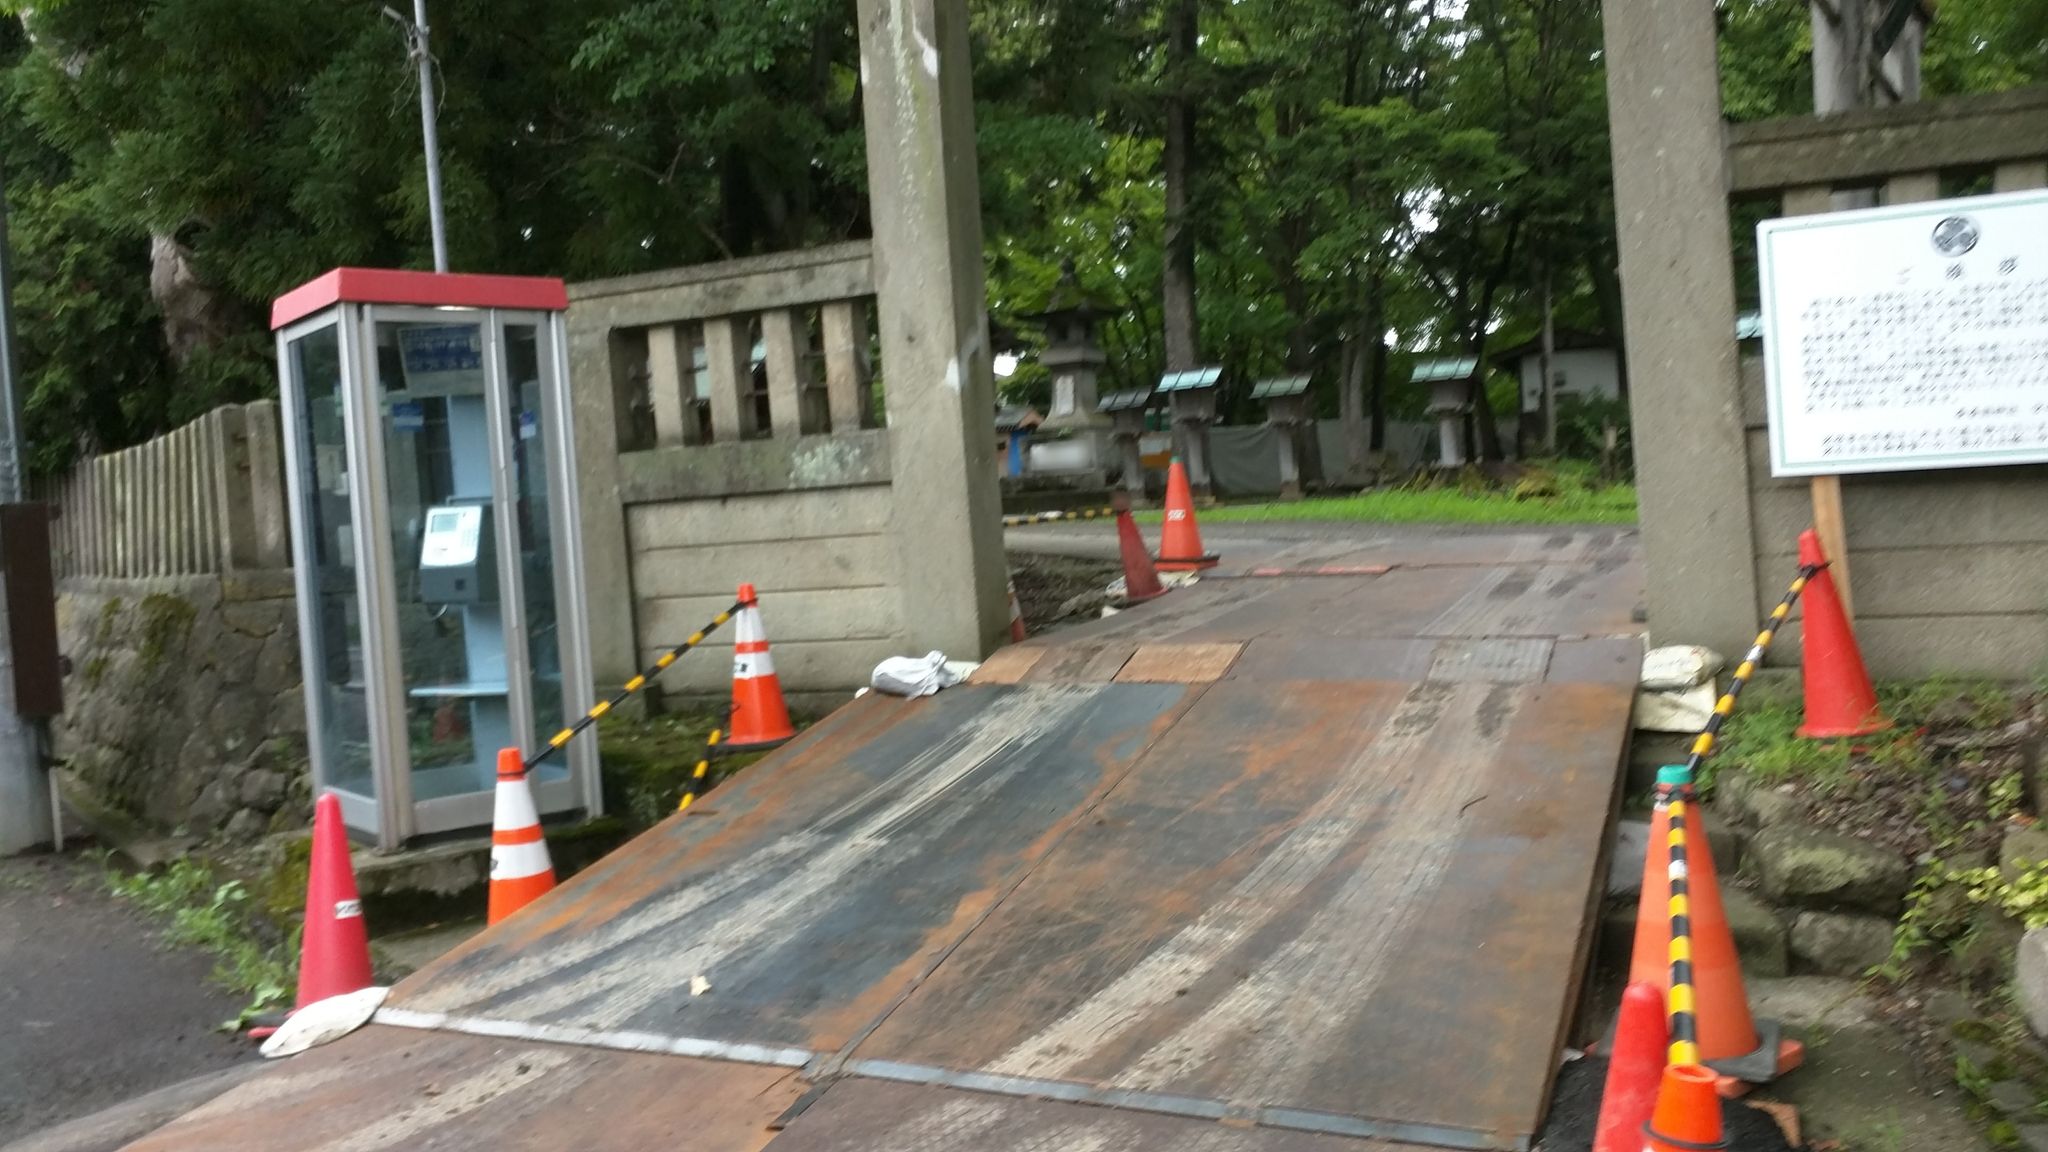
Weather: clear
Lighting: day
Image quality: slightly poor
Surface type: walking surface
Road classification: footway, steps, residential
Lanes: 1.0
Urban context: urban centre
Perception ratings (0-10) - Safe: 2.18, Lively: 5.67, Beautiful: 1.17, Boring: 6.7, Depressing: 7.97, Wealthy: 5.95